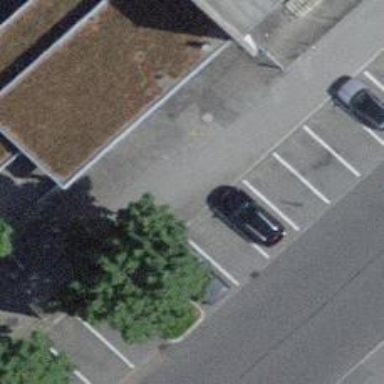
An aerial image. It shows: Bicycle rental facility.